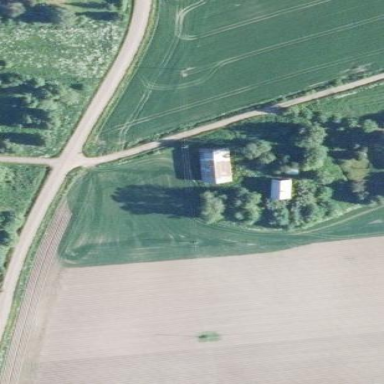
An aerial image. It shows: Farmyard area.